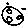
Label: moon